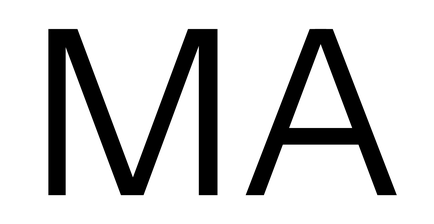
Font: InstrumentSans_Regular